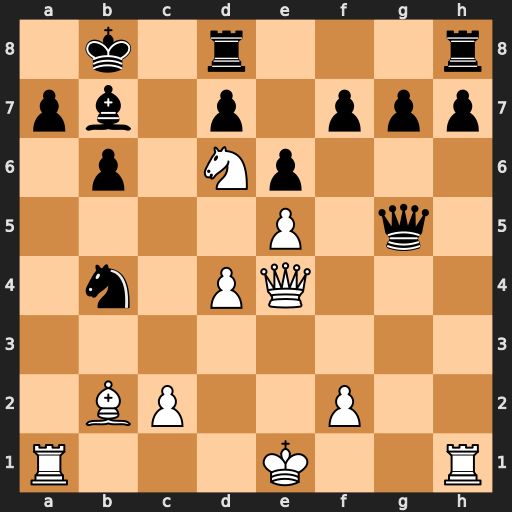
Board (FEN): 1k1r3r/pb1p1ppp/1p1Np3/4P1q1/1n1PQ3/8/1BP2P2/R3K2R
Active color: w
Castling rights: KQ
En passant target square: -
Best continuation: Qxb7#